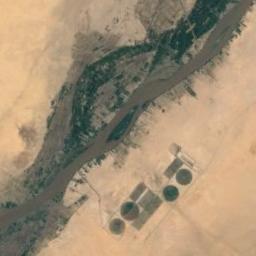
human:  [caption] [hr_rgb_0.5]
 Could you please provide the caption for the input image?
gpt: A curvy blue river with small islands, Green and tan mixed fields on both sides, And a yellow desert on the outskirts .

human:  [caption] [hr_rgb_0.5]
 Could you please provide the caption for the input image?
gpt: The yellow river with a floodplain covered with some vegetation goes through the wasteland but some fields are next to the river .

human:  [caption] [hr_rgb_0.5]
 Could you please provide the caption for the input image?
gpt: Many trees are around the river .

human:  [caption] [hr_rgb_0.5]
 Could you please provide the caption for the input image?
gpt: The river goes through bare land and green grass .

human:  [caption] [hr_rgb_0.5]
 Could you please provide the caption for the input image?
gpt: The lake is in a yellow desert with some circular farmlands .